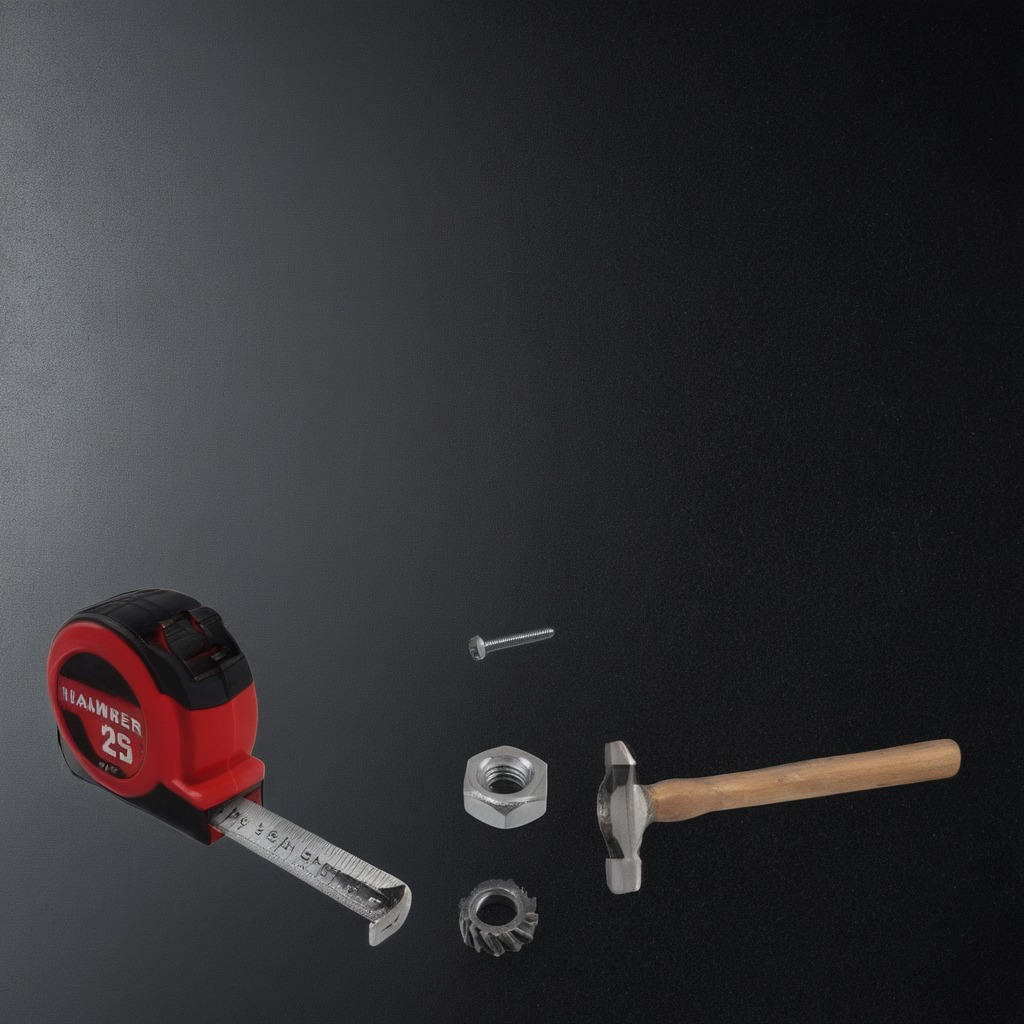
A gear with teeth, a measuring tape, a hammer, a metal machine screw, and a metal nut are lying on a clean granite tabletop inside a workshop under bright overhead lighting crisp shadows high clarity worn but beneath the mat.